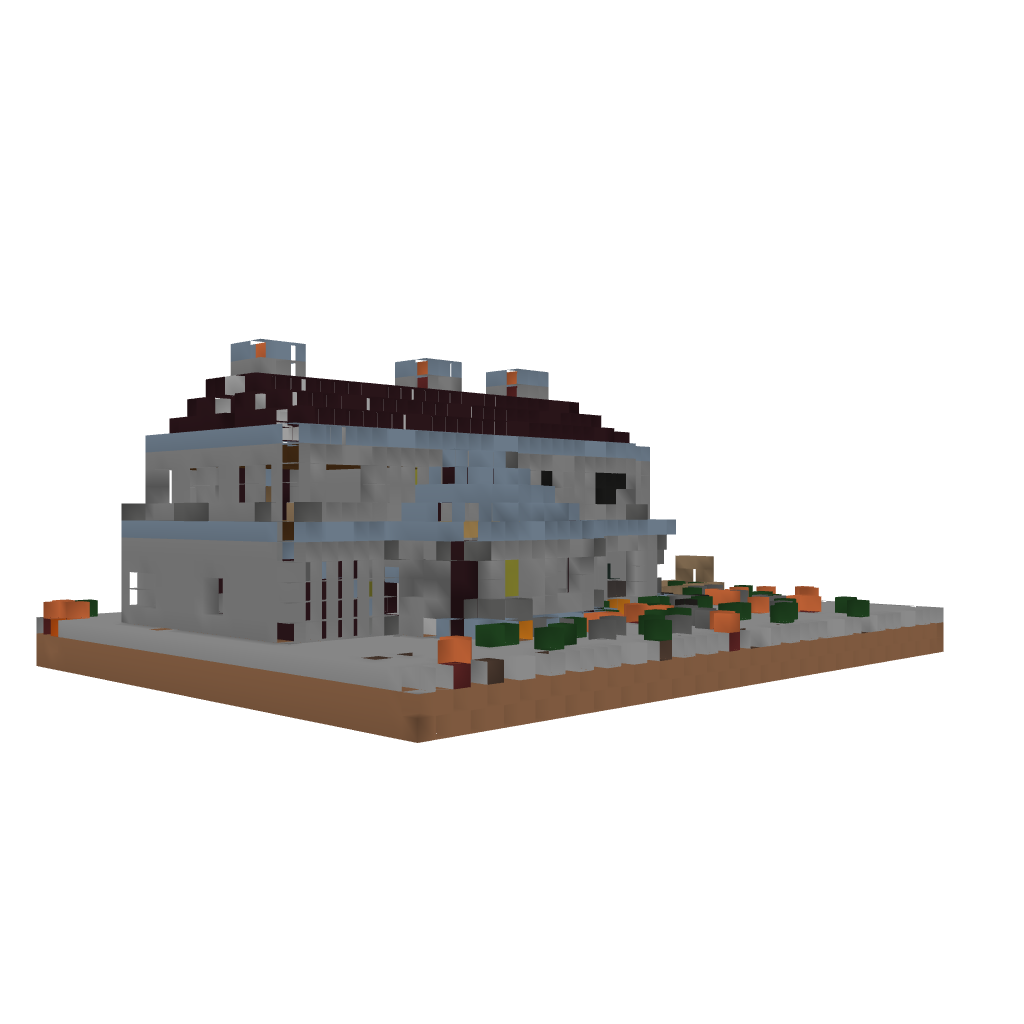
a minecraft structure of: Witch House